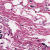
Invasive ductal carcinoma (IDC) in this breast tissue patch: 0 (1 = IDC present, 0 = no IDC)